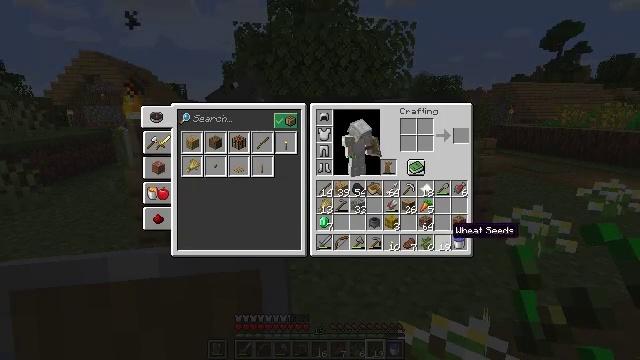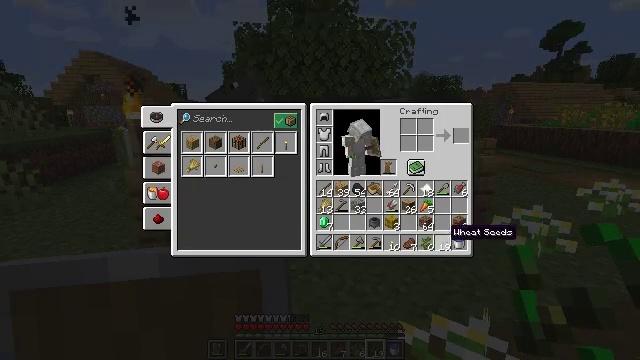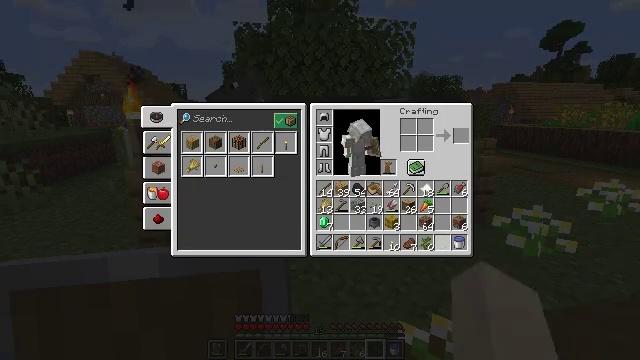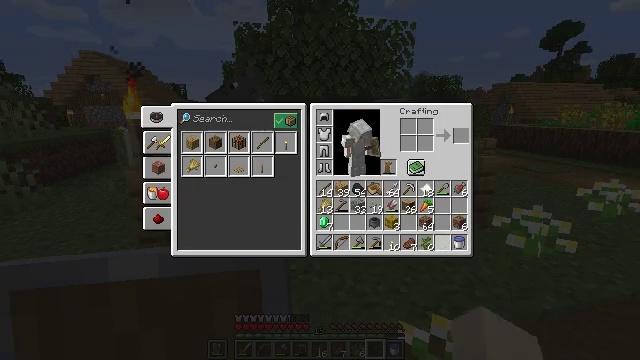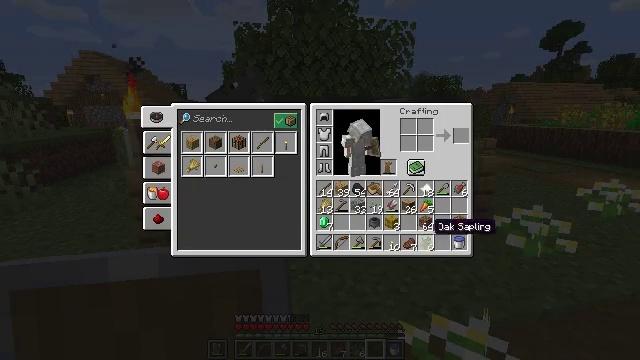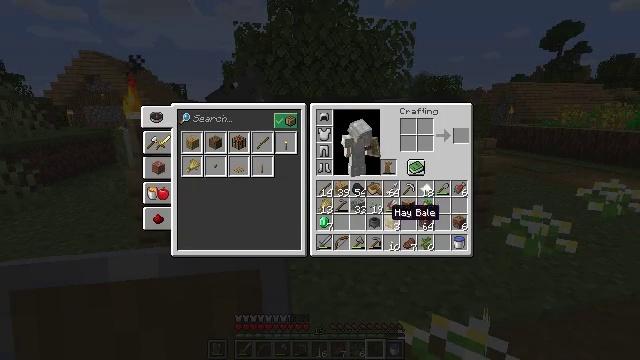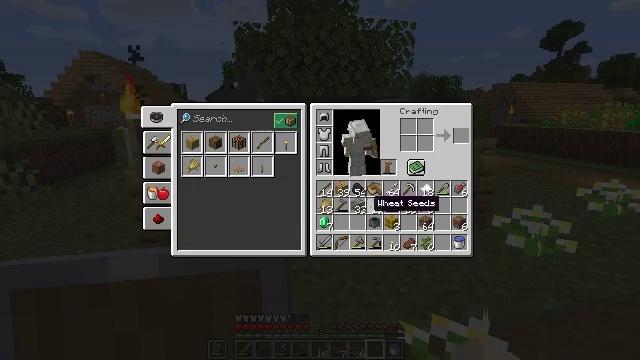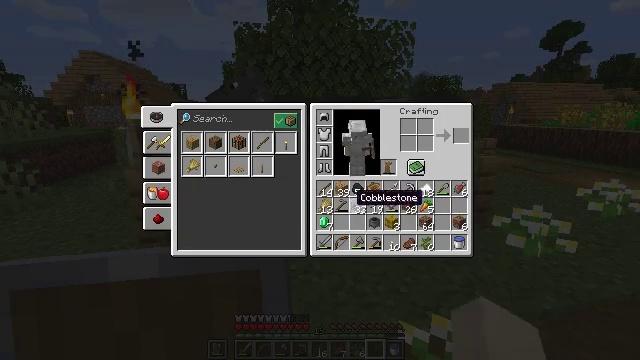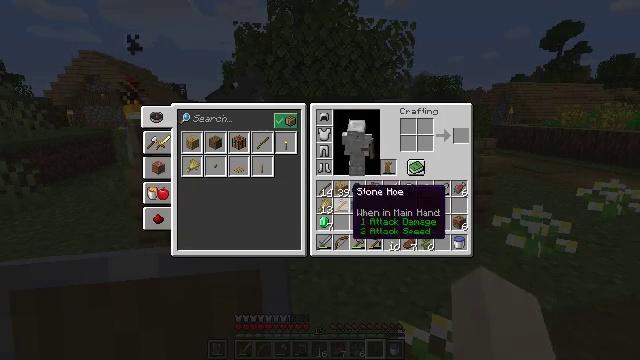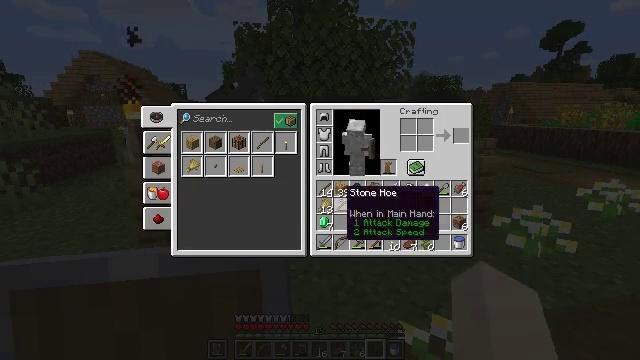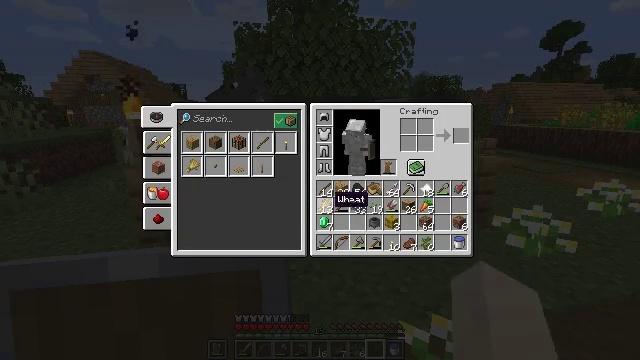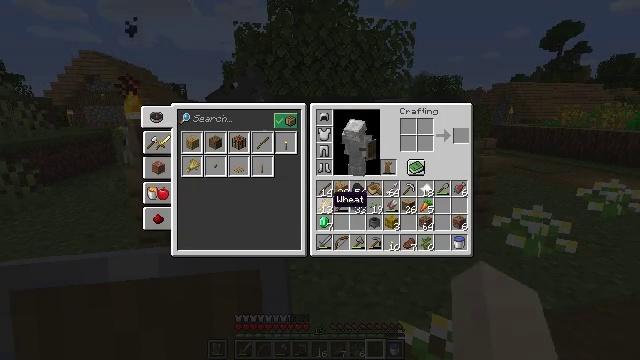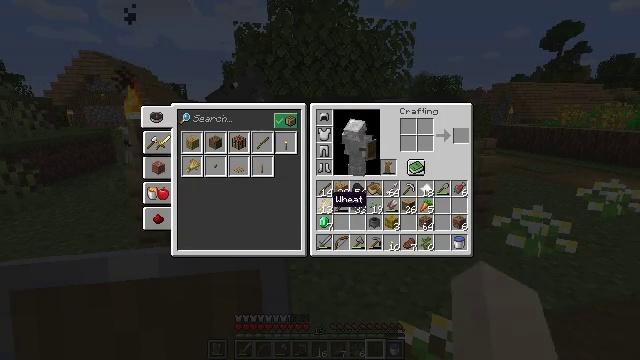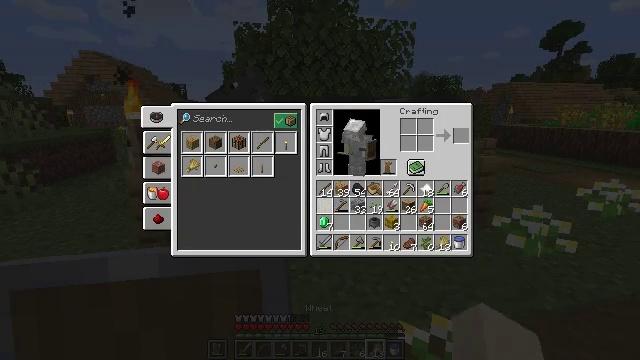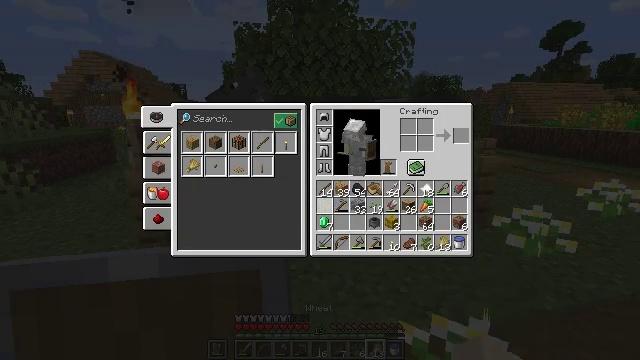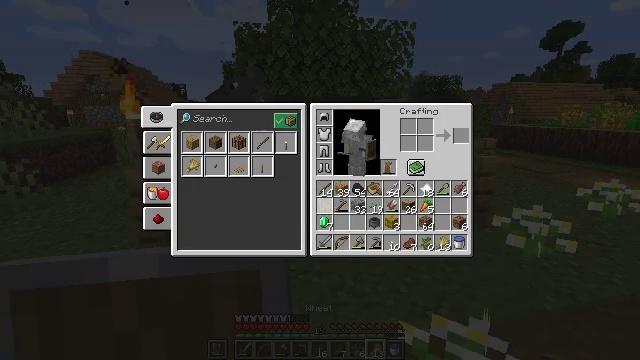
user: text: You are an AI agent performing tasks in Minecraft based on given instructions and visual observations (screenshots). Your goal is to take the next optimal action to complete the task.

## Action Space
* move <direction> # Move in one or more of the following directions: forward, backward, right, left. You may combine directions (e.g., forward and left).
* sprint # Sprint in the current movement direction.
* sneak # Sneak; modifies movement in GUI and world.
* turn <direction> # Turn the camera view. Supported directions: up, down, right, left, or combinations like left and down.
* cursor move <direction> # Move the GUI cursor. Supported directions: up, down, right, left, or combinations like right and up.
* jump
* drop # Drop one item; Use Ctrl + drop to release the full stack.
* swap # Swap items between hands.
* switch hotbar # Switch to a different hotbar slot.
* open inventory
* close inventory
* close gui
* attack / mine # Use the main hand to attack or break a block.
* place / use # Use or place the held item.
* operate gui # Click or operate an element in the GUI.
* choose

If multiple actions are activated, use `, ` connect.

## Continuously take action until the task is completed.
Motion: motion action
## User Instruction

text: Gather sugar cane for crafting.
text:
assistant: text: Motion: sneak
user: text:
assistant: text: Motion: sneak, attack / mine
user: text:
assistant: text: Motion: sneak, attack / mine
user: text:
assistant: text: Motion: sneak, turn left
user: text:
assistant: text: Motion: sneak, turn left and up
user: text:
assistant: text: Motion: sneak, turn left and up
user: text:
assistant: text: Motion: sneak, turn left
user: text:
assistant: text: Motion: sneak
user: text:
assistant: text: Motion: sneak, turn left
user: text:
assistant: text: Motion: sneak, turn left and down
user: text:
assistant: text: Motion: sneak
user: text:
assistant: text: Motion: sneak
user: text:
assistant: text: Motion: sneak, attack / mine
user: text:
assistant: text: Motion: sneak, attack / mine
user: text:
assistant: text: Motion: sneak
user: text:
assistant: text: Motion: no_op
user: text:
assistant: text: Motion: no_op
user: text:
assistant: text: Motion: no_op
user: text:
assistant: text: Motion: no_op
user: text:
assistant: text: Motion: no_op
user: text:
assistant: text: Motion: no_op
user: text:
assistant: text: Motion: no_op
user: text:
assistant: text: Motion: no_op
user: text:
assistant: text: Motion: no_op
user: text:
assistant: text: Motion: no_op
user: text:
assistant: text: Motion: no_op
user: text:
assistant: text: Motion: no_op
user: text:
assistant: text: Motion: no_op
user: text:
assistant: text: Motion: no_op
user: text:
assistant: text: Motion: no_op